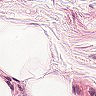
Metastatic tissue present: no